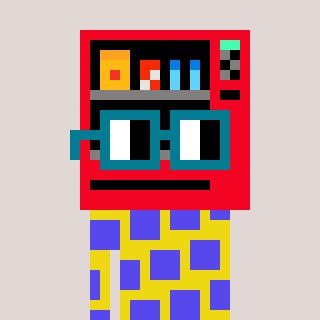
a pixel art character with square dark green glasses, a vending machine-shaped head and a yellow-colored body on a warm background